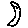
Label: moon